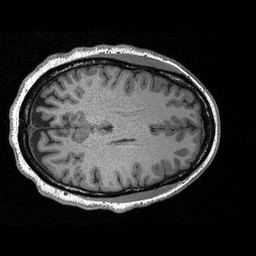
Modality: T1w
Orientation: axial
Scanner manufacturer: siemens
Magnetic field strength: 3 T
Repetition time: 2.3 s
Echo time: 0.00298 s